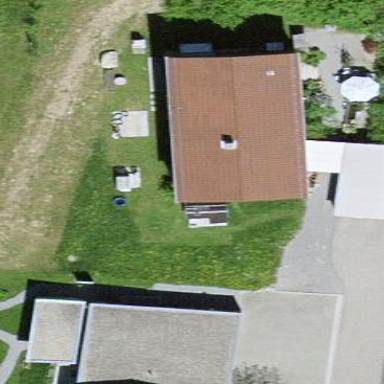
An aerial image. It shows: Detached building with gabled roof.